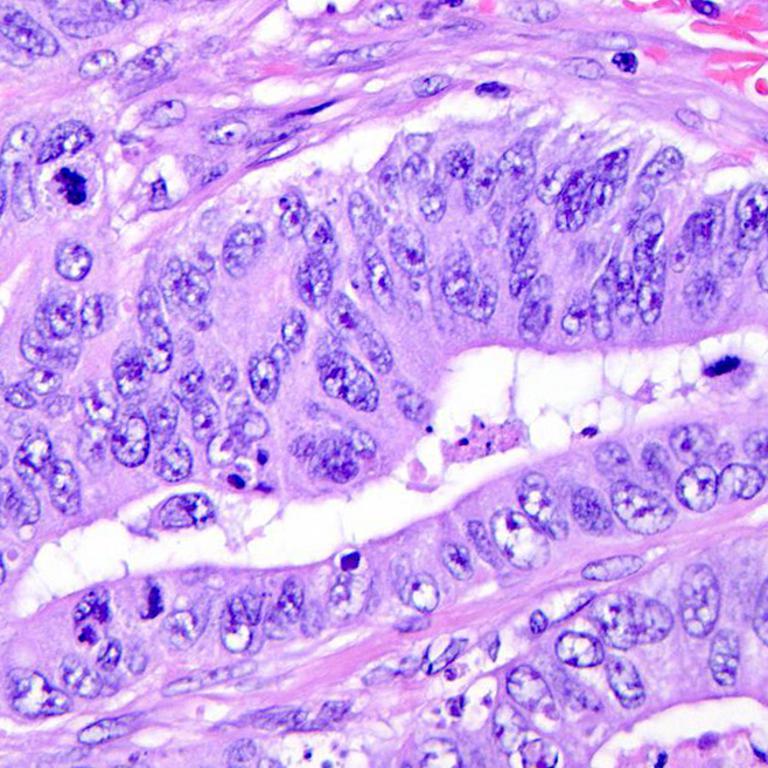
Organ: colon
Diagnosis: adenocarcinomas